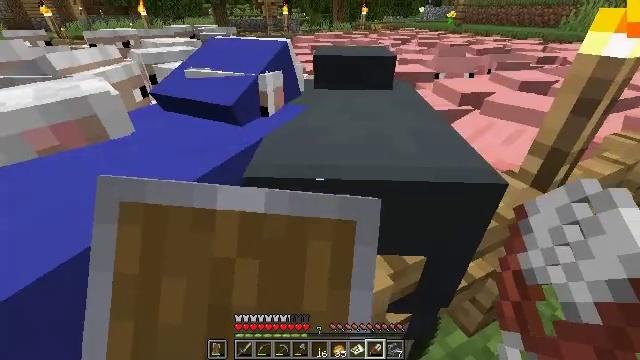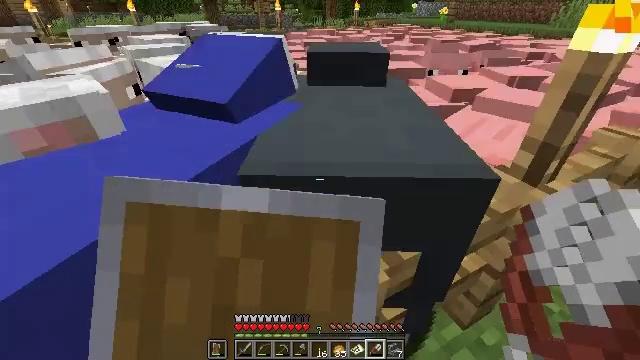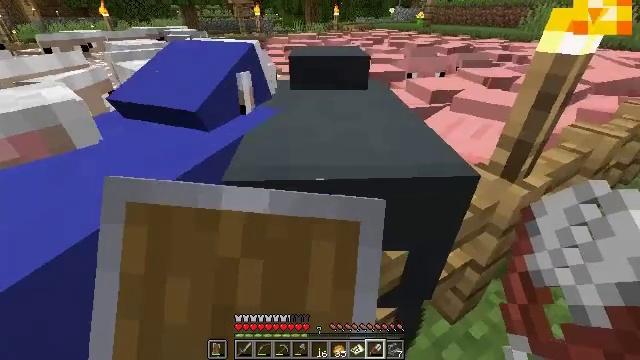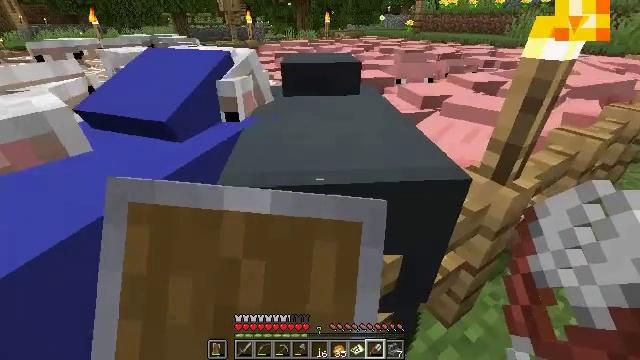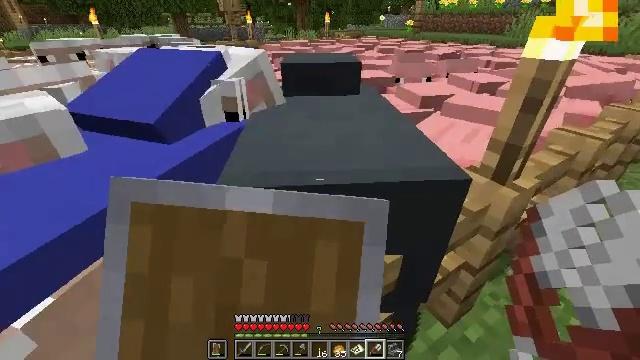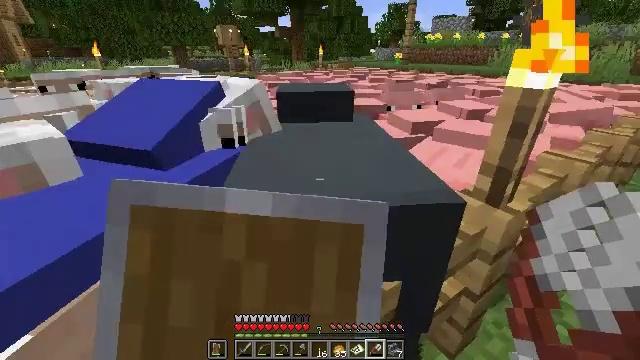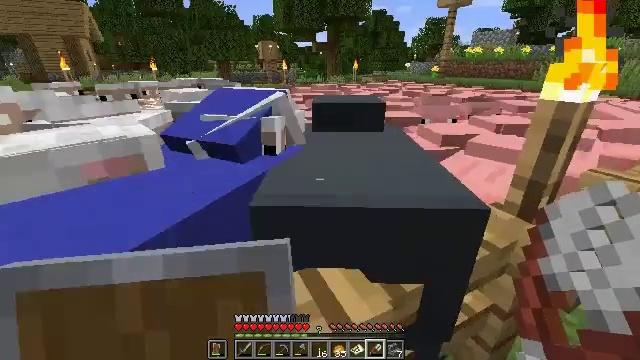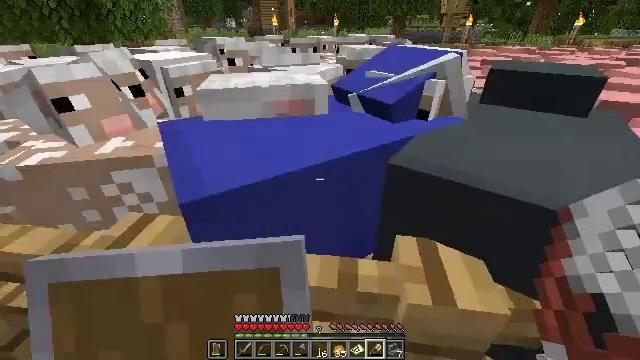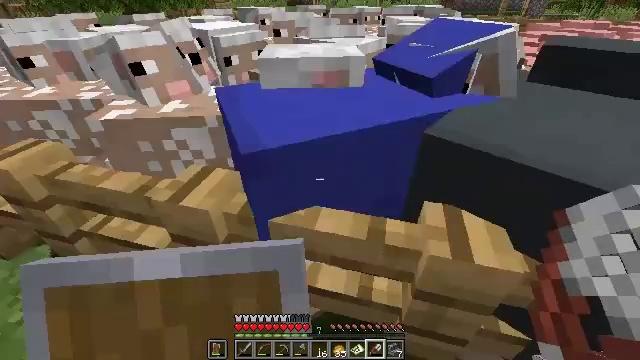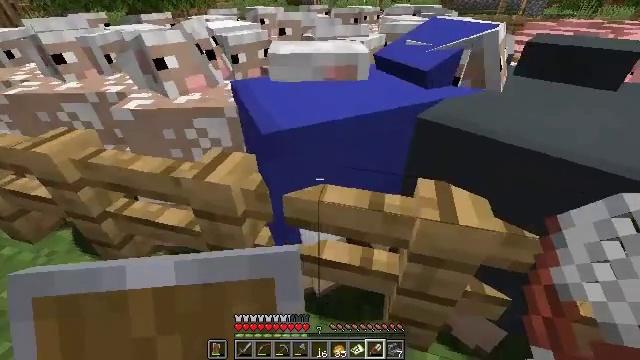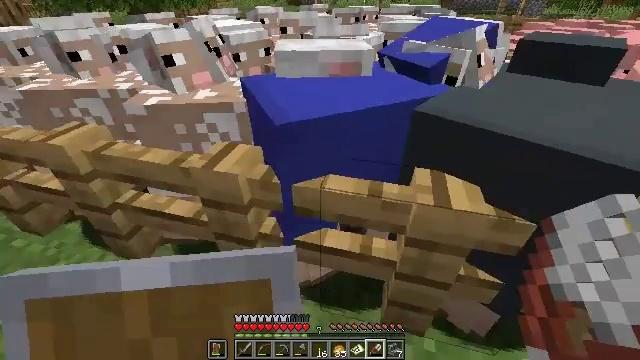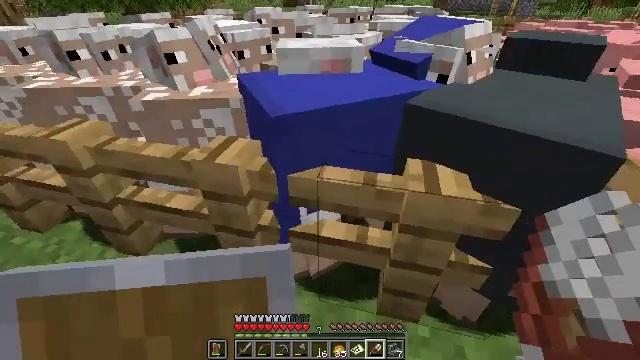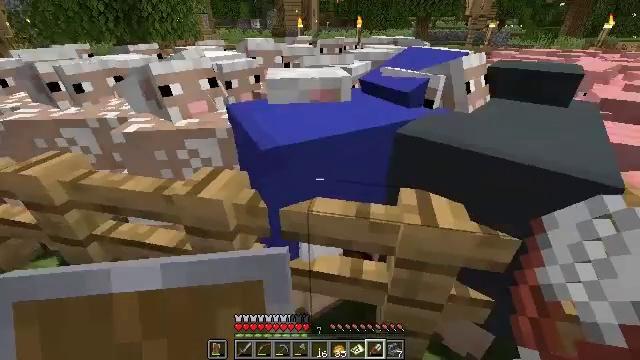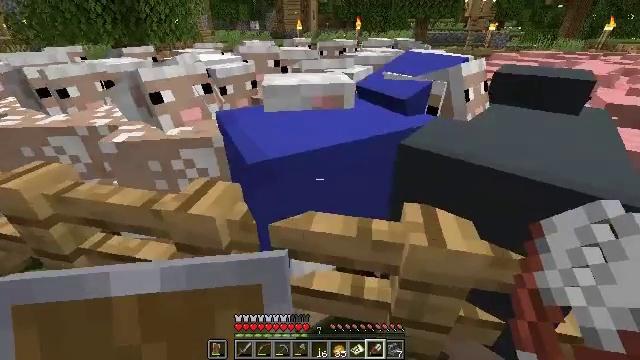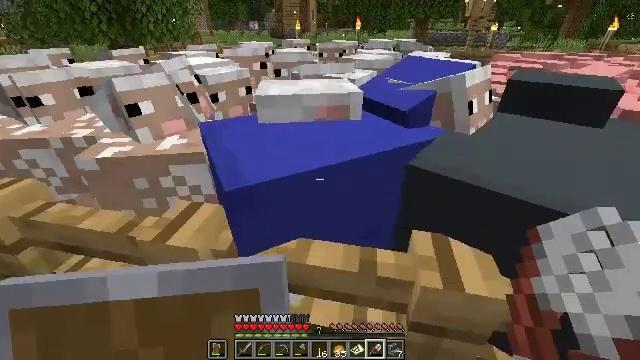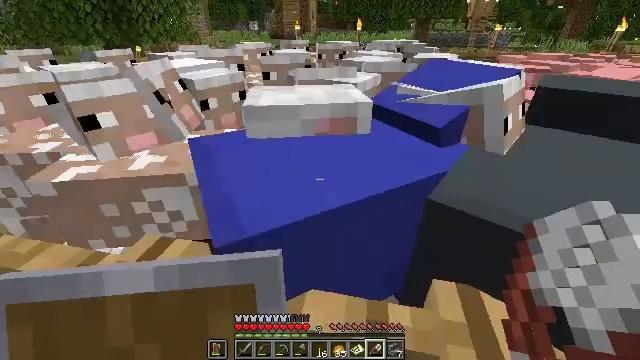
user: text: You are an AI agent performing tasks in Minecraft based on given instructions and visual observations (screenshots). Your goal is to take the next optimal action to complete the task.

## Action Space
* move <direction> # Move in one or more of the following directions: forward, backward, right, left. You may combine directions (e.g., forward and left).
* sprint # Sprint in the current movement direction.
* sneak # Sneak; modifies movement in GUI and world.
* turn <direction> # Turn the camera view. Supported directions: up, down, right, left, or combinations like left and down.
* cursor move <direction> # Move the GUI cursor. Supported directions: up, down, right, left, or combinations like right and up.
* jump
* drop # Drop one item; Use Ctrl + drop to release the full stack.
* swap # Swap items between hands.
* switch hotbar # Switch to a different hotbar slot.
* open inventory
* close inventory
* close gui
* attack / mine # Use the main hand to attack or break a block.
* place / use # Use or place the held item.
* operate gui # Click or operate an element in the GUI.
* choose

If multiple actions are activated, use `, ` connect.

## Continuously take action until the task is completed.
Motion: motion action
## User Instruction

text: Form a blue banner by arranging blue wool and a stick in the crafting table.
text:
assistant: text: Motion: turn right, use / place
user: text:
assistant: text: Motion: turn right, use / place
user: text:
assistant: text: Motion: turn right and up, use / place
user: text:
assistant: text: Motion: use / place
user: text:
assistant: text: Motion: turn right and up, use / place
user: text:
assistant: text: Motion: move back, turn left and up
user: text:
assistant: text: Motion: move back, turn left and down
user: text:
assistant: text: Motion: move back, turn left and down
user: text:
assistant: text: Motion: no_op
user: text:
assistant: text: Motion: no_op
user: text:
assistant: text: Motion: no_op
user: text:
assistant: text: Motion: move forward, turn right and up
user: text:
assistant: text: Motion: move forward
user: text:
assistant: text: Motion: move forward, use / place
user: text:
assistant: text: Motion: move forward, use / place
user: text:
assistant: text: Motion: move forward, turn down, use / place
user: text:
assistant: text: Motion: move forward, turn right and down, use / place
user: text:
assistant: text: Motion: use / place
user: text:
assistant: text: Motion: turn right and down, use / place
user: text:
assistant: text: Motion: turn down, use / place
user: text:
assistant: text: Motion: turn left and down, use / place
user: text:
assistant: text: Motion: use / place
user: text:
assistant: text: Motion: use / place
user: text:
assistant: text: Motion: use / place
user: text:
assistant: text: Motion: turn right and up, use / place
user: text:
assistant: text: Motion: turn right and up, use / place
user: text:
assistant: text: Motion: turn right and up, use / place
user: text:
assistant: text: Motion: turn right and up, use / place
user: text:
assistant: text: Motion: use / place
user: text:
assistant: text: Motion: use / place